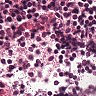
Metastatic tissue present: no